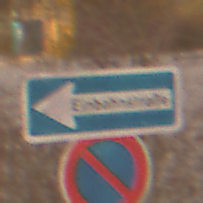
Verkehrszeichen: EinbahnstrasseLinksweisend
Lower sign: EingeschraenktesHalteverbot
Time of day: Night
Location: Outdoor (Urban)
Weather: Overcast
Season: Winter
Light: Artificial